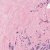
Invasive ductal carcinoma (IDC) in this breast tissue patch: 1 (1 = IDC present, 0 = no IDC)